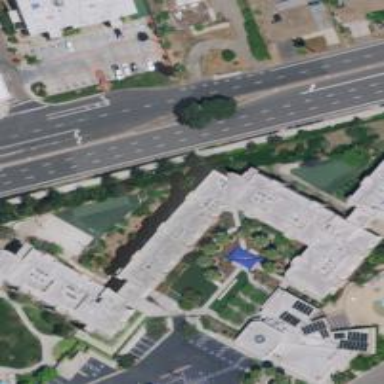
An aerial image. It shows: Residential building with apartments within university campus.